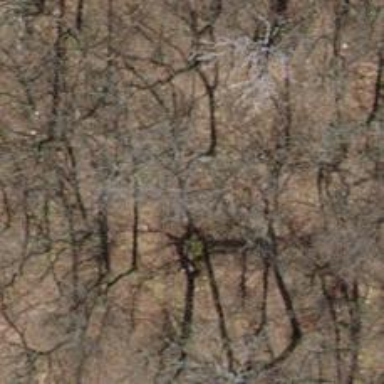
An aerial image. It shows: Deciduous broadleaved tree.